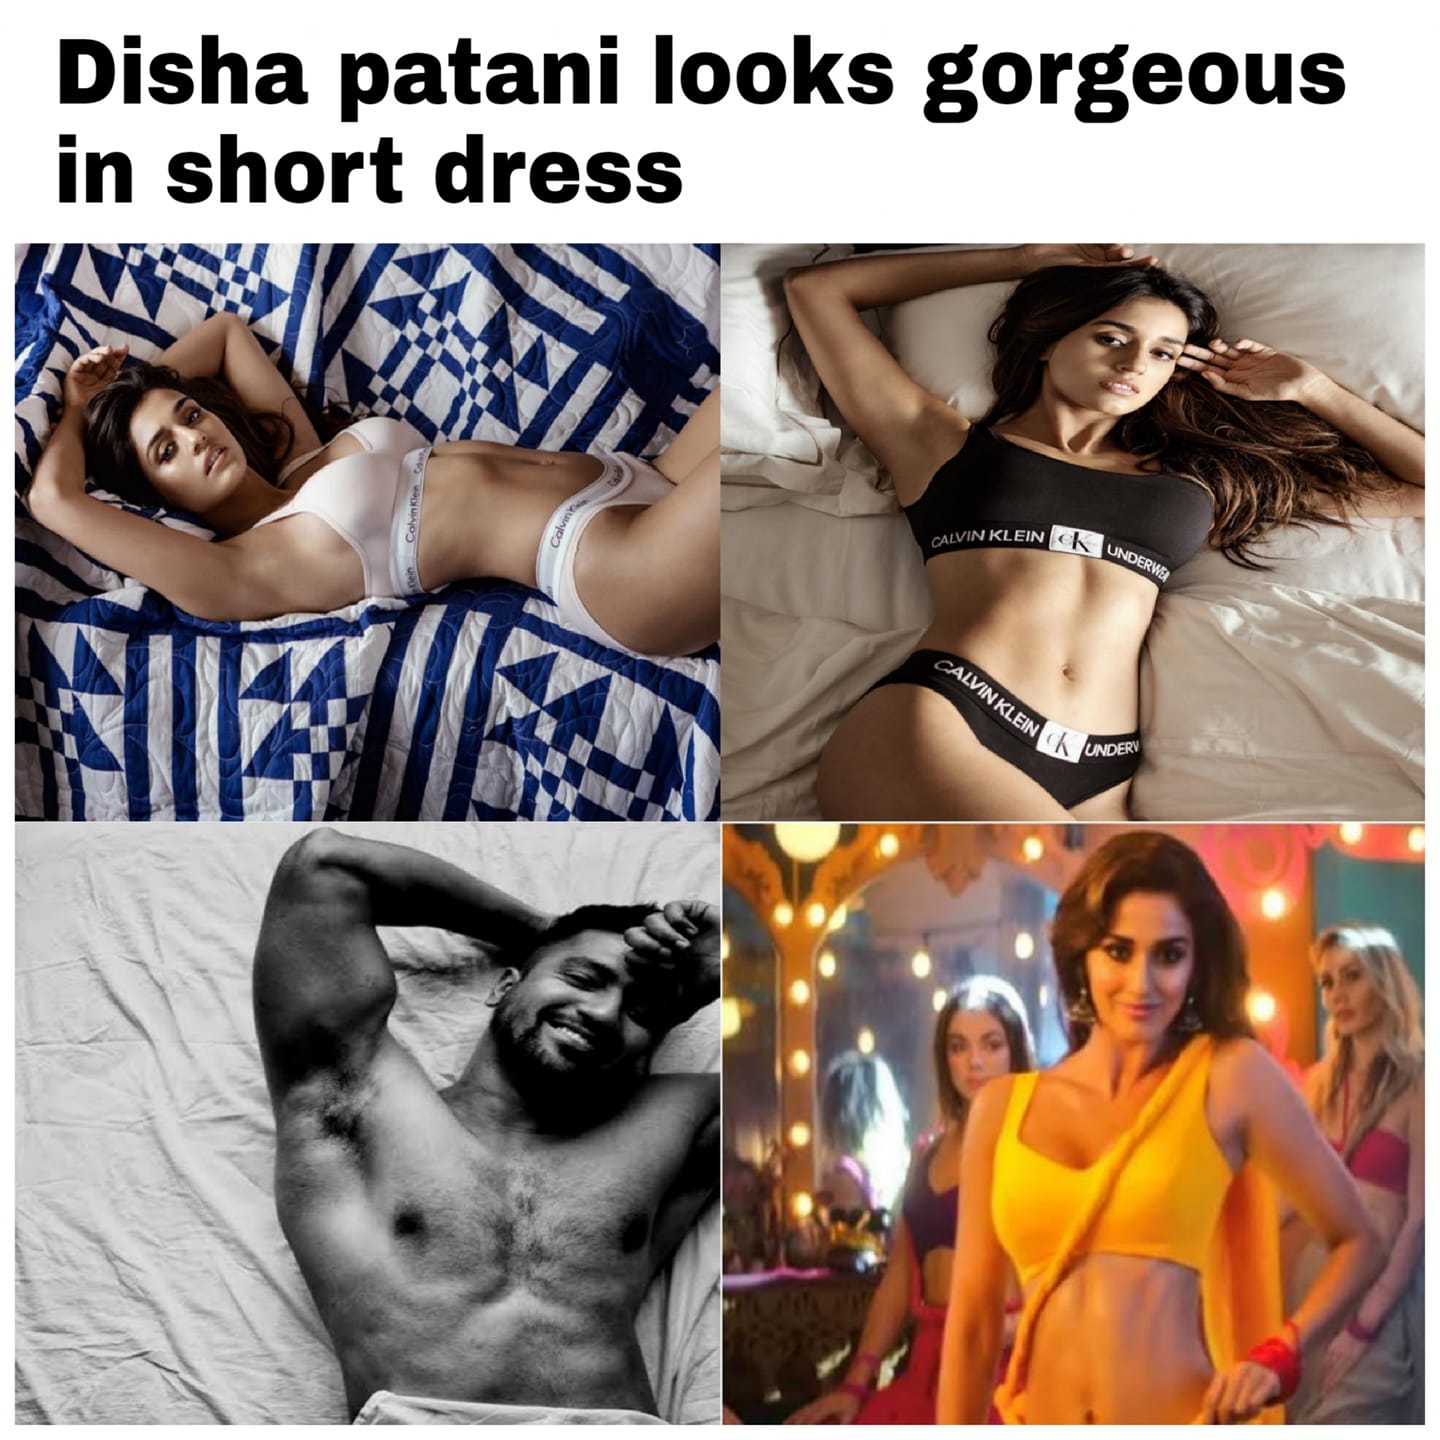
Caption: Disha patani looks gorgeous in short dress
Label: hate